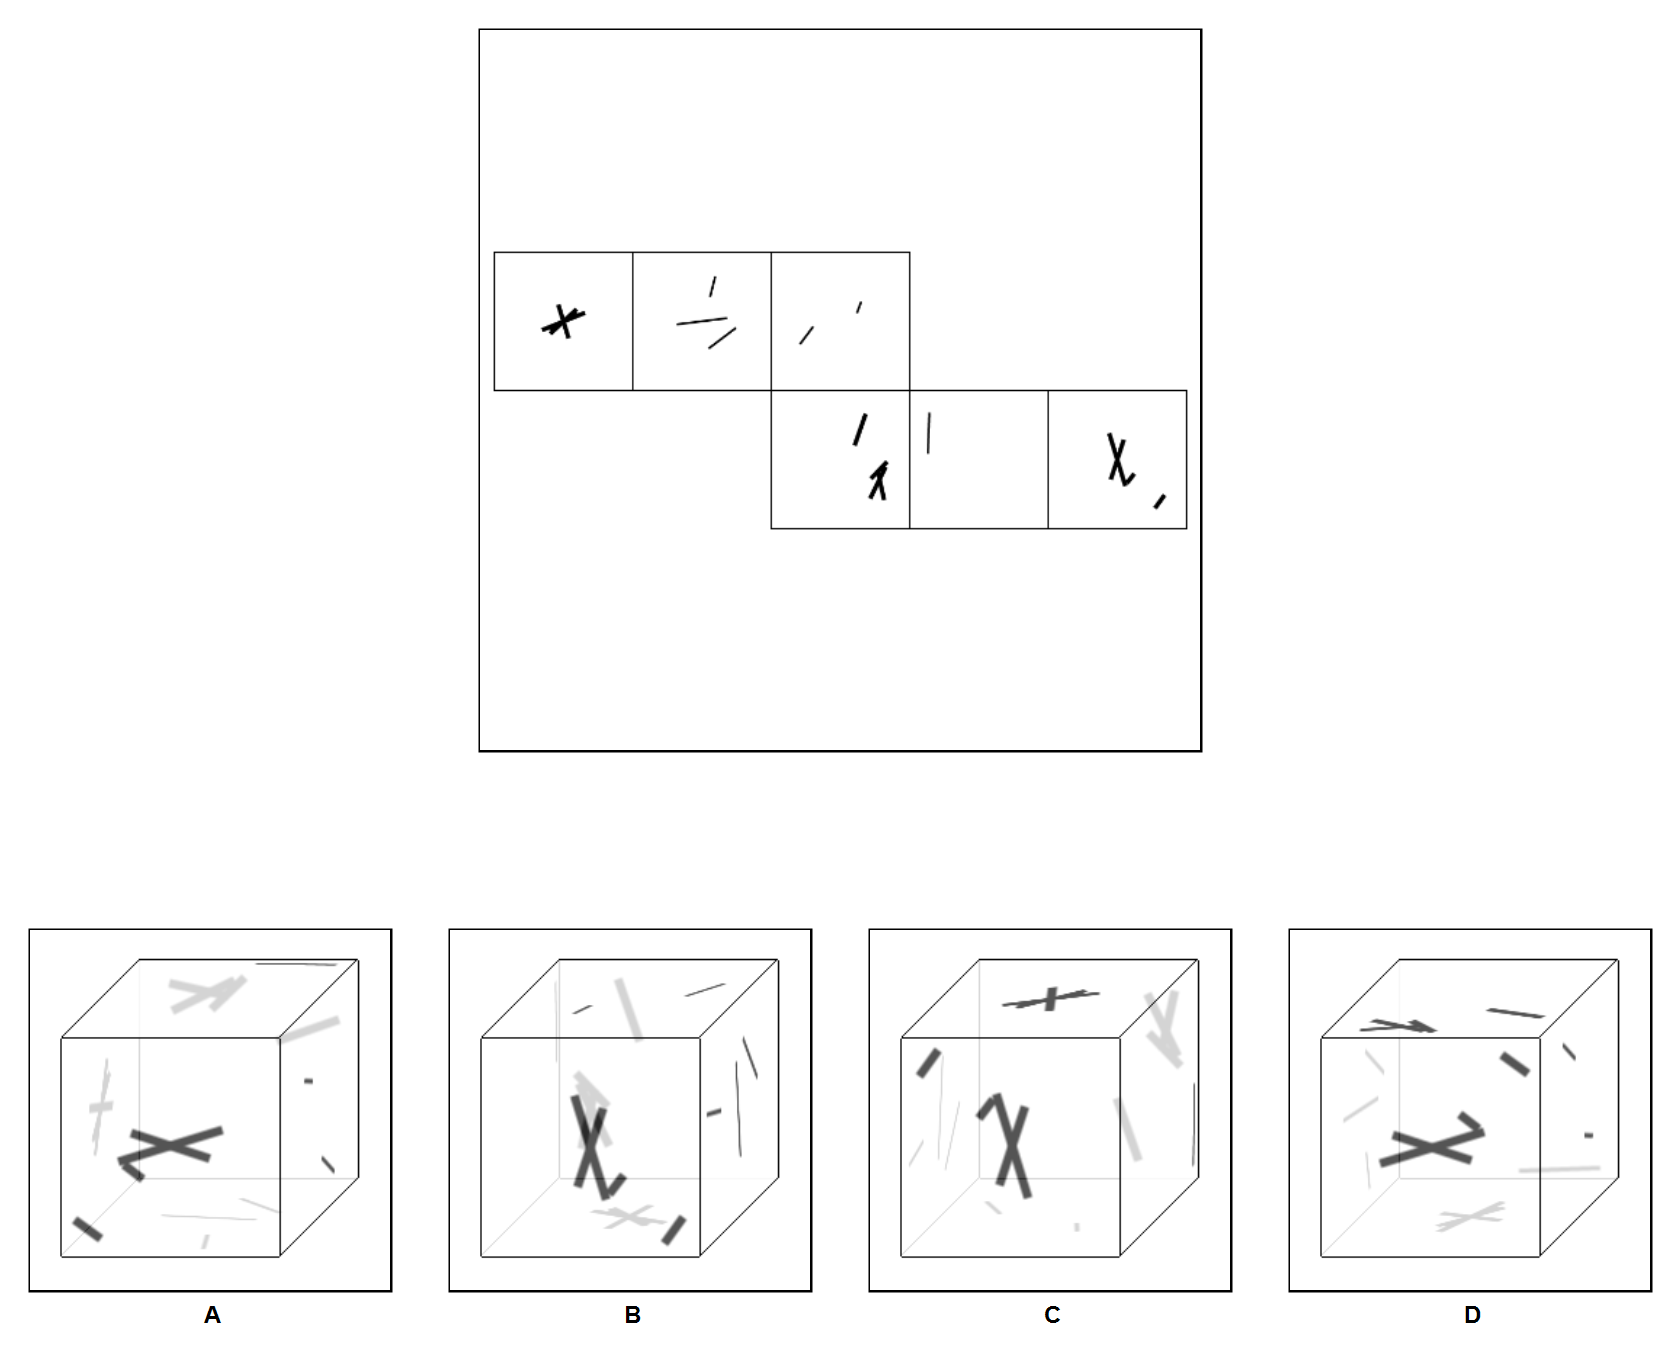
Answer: D